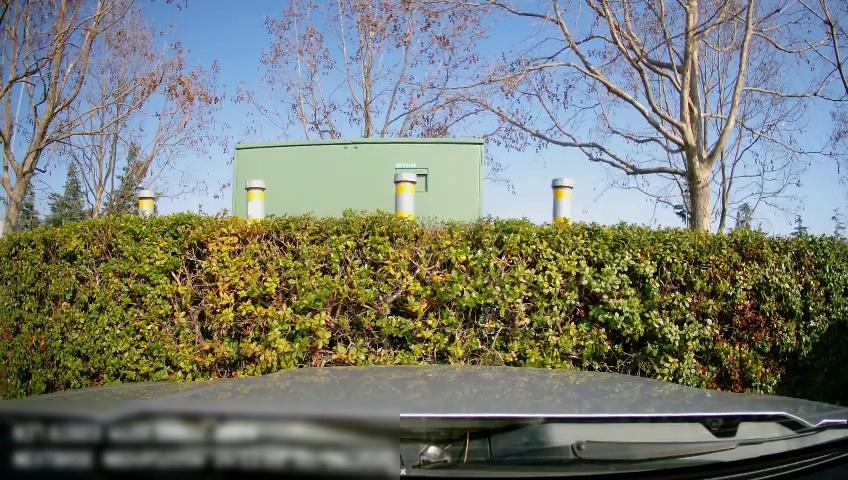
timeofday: Day
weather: Sunny